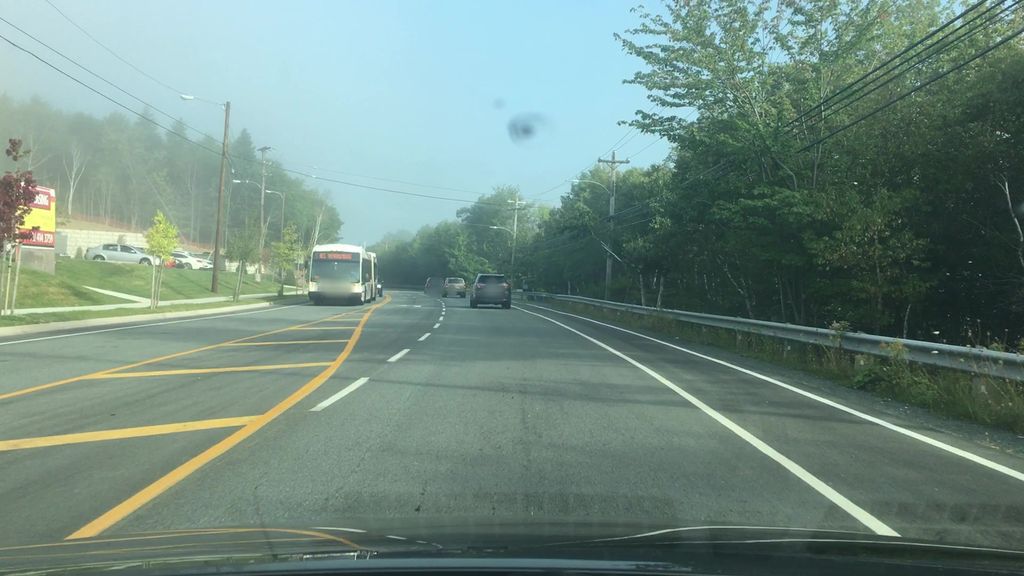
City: halifax